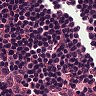
Metastatic tissue present: no